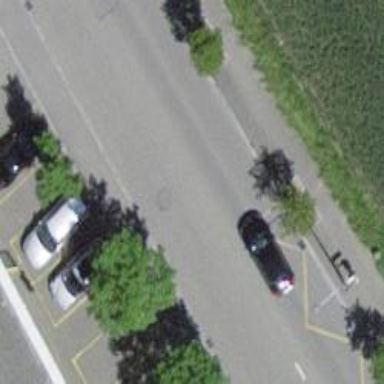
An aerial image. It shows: Residential road with asphalt surface and sidewalks on both sides.